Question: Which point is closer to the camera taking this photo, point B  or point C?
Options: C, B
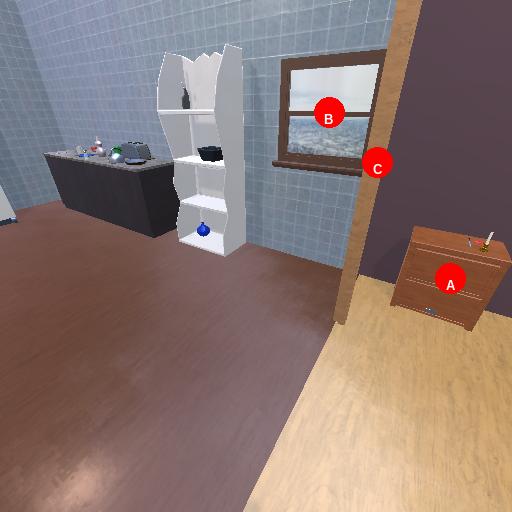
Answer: C